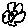
Label: flower